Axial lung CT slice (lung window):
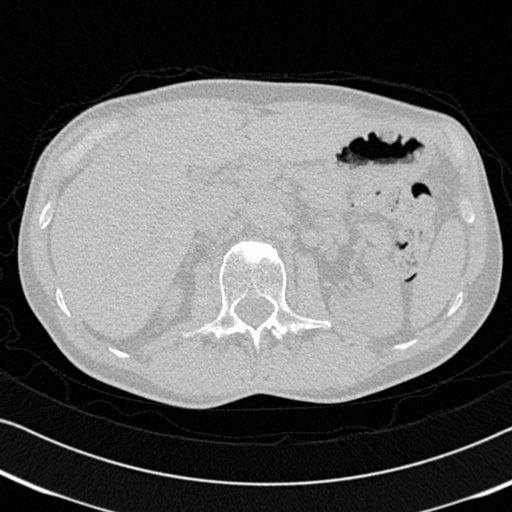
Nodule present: no